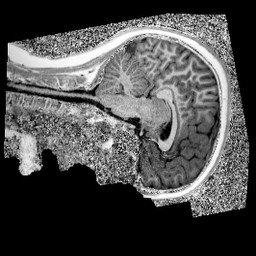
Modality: UNIT1
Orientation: sagittal
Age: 12
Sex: female
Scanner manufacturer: siemens
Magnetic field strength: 3 T
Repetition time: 4 s
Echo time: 0.00299 s